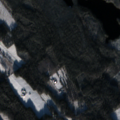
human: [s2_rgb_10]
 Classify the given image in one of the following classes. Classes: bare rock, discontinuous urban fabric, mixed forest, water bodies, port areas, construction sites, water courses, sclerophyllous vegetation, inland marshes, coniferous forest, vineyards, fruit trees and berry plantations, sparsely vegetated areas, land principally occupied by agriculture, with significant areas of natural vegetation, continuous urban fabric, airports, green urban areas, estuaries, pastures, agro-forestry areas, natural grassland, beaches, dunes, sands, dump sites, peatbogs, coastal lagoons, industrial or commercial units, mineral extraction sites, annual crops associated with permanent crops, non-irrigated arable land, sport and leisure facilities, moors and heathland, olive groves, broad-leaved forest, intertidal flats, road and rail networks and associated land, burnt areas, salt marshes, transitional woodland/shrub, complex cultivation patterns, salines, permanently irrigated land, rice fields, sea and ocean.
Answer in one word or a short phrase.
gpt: non-irrigated arable land, coniferous forest, mixed forest